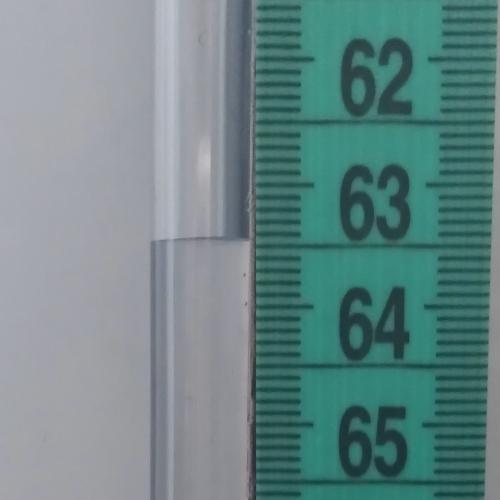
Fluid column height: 63.4 cm